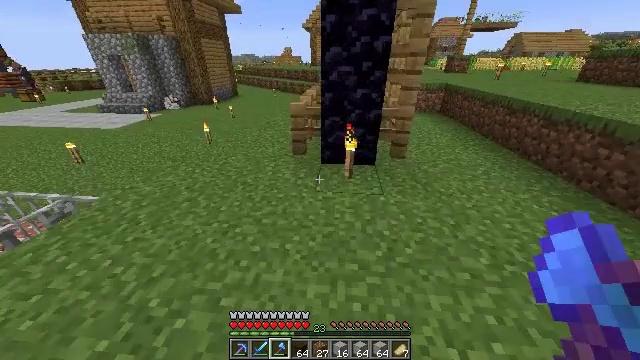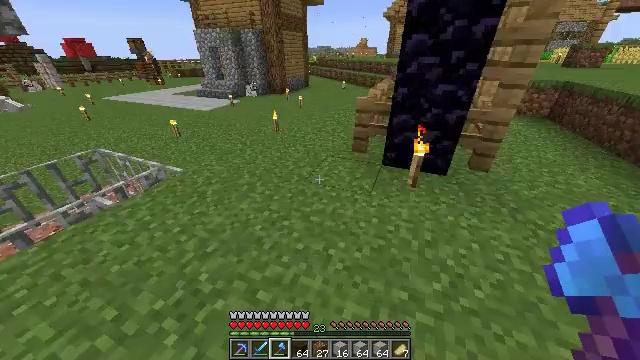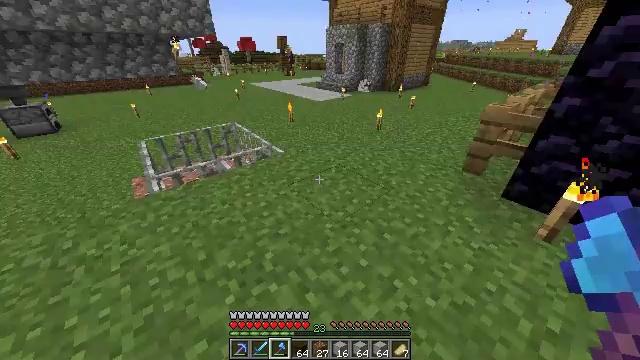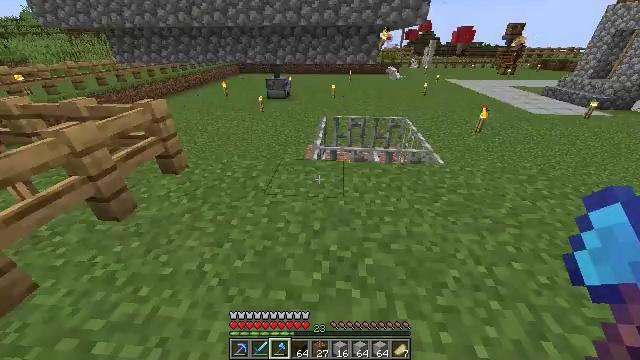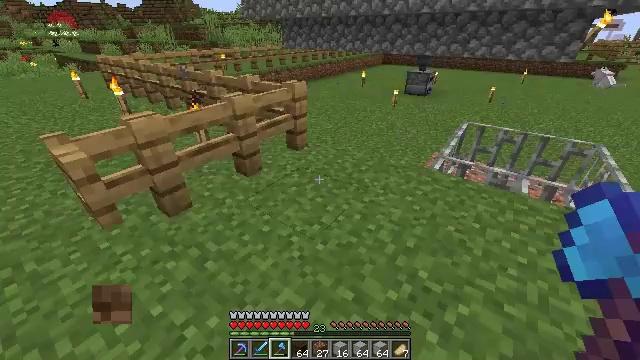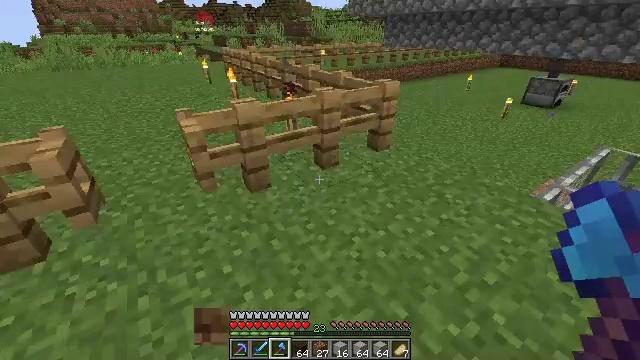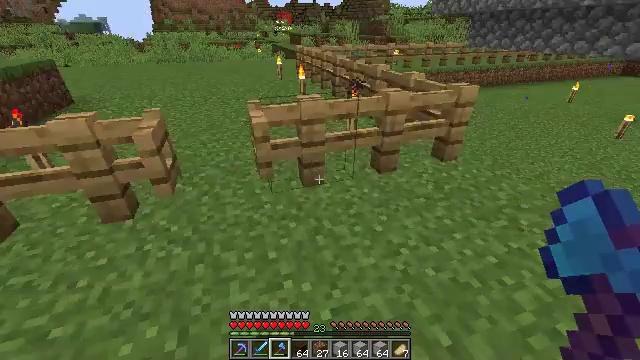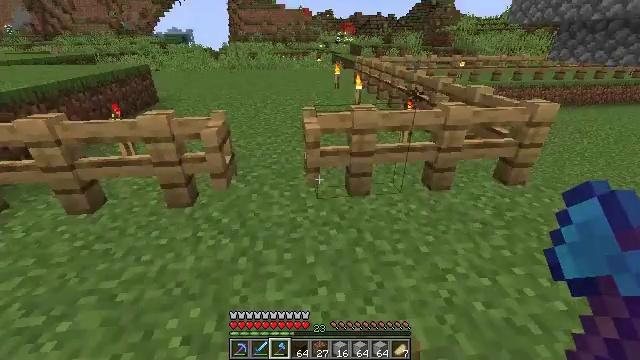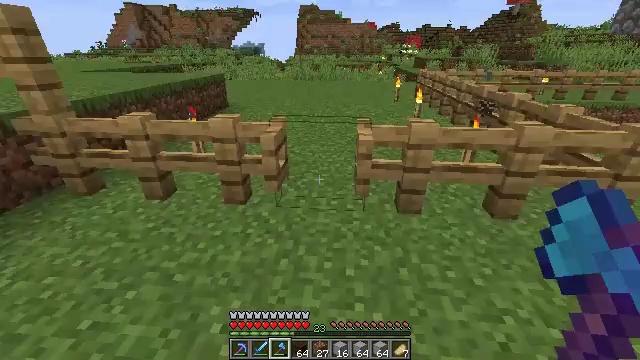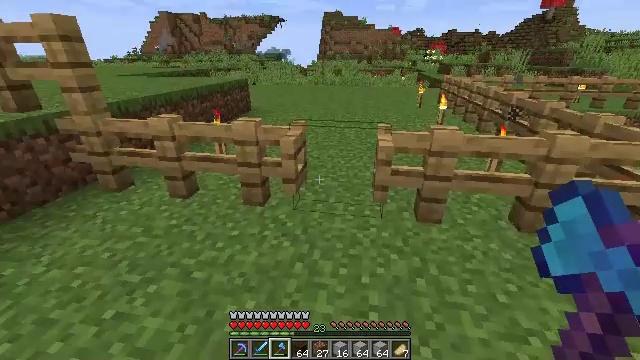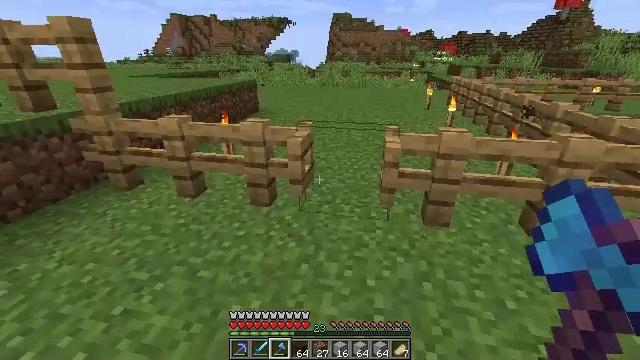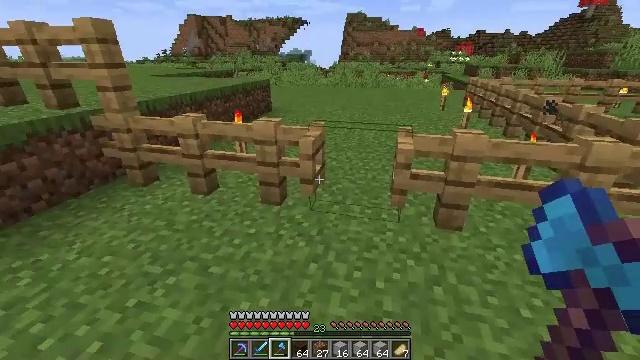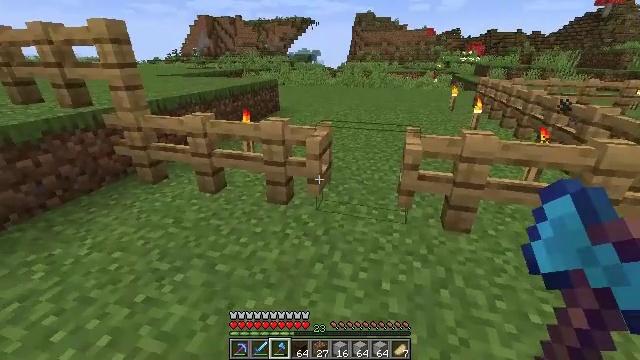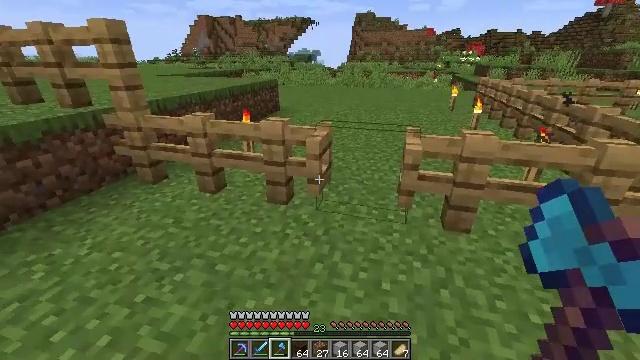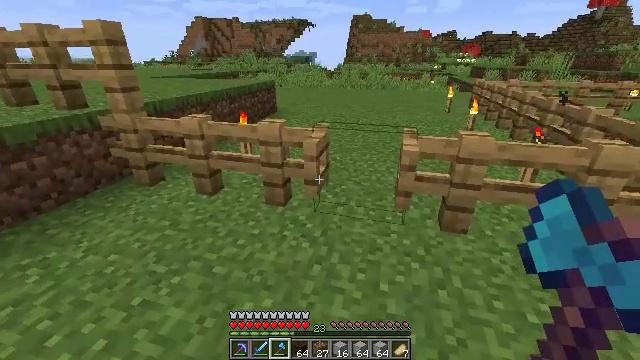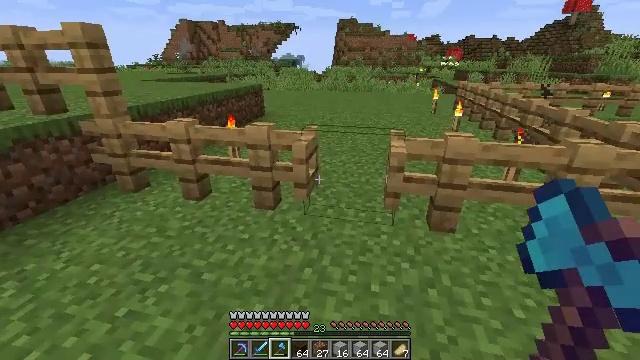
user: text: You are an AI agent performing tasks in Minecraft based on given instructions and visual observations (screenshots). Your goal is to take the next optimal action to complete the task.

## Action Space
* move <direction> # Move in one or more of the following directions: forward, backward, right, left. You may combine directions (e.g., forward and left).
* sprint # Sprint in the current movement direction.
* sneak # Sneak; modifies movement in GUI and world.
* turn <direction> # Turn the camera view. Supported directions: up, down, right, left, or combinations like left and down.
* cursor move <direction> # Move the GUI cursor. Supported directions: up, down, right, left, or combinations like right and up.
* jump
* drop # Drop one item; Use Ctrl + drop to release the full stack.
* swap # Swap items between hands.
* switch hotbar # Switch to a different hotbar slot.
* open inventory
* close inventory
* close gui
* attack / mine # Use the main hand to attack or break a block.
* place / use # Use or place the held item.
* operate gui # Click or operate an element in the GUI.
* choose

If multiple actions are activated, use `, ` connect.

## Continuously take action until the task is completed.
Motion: motion action
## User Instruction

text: Dig up the grass block for dirt.
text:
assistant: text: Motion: move forward, turn left and down
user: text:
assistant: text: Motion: turn left
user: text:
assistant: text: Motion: turn left
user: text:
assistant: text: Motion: turn left
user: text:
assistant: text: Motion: turn left
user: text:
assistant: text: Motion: turn left
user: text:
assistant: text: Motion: turn left and up
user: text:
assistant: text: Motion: turn left and up
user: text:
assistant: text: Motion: turn left and up
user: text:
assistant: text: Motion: turn left
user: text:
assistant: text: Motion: turn left
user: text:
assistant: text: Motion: turn left
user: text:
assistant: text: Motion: no_op
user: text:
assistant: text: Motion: no_op
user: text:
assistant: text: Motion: turn right
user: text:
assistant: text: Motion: turn right
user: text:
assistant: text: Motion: no_op
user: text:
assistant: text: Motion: use / place
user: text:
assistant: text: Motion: use / place
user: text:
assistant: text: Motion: use / place
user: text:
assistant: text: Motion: turn left and down
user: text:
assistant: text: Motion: move forward, turn left
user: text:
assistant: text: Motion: move forward, turn left
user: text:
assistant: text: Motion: move forward, turn left
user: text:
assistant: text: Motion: move forward, sprint, turn left and up
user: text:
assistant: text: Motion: move forward, sprint, turn left
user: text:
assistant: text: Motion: move forward, sprint
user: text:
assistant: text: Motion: move forward, sprint
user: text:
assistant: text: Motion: move forward, sprint
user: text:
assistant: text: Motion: move forward